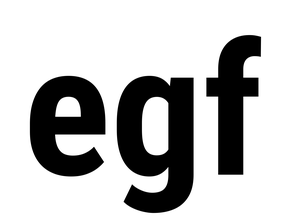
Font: Roboto_Condensed_Bold